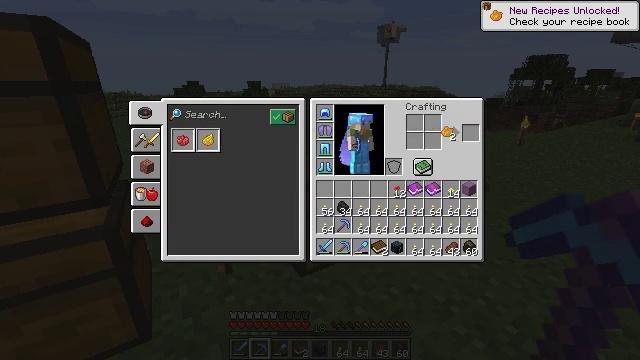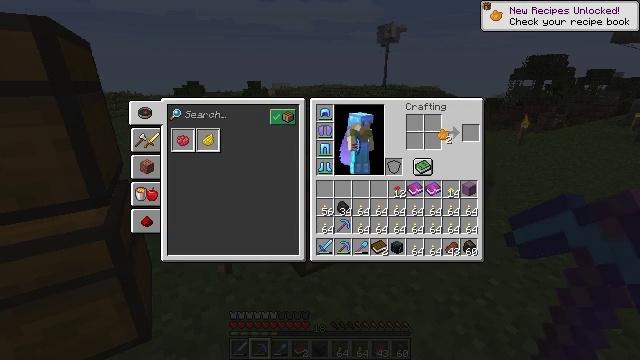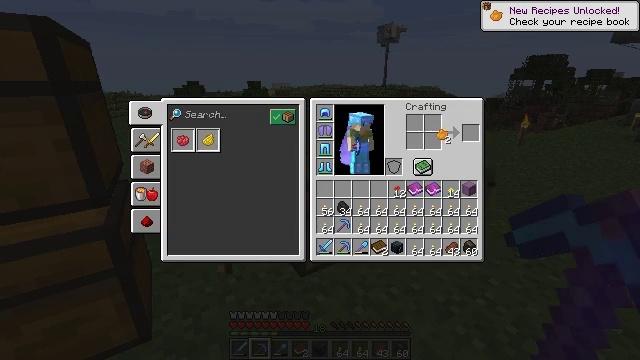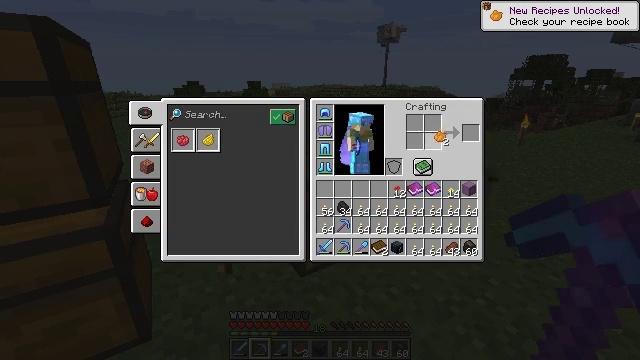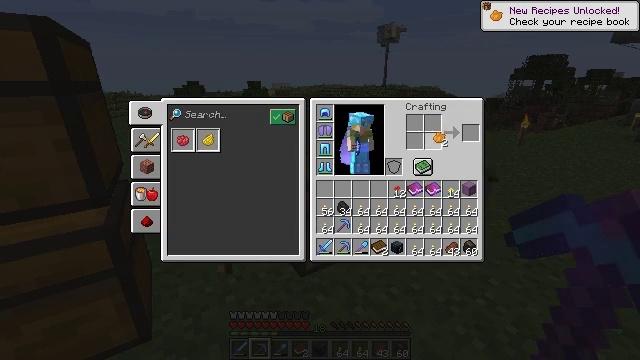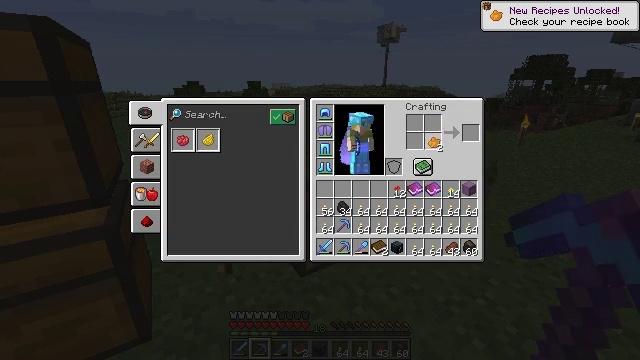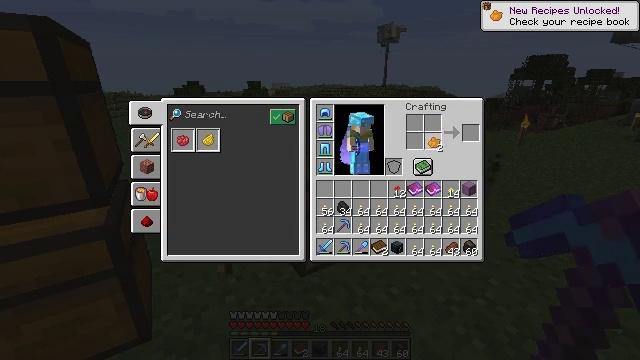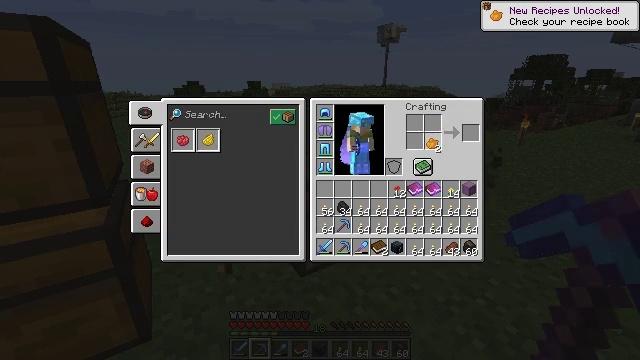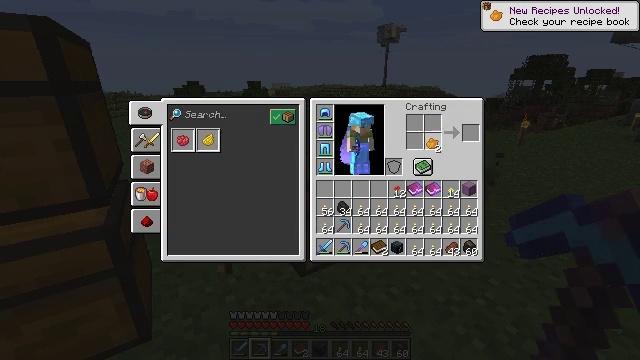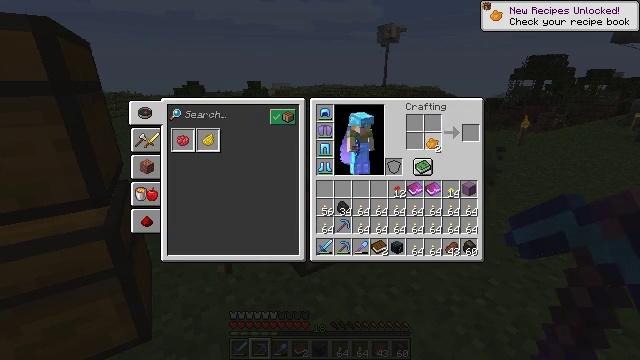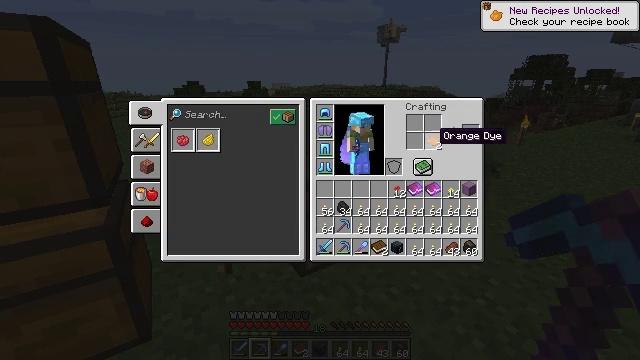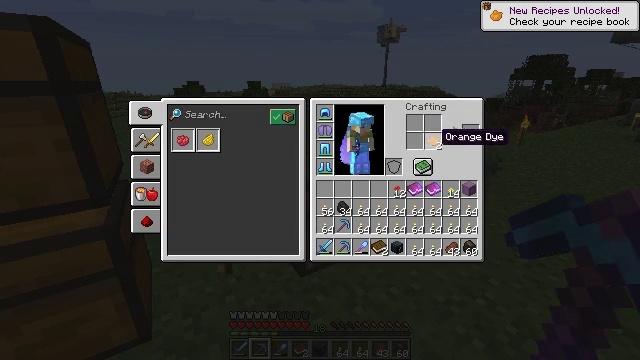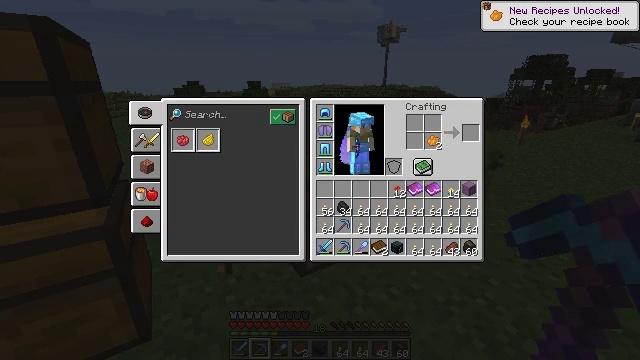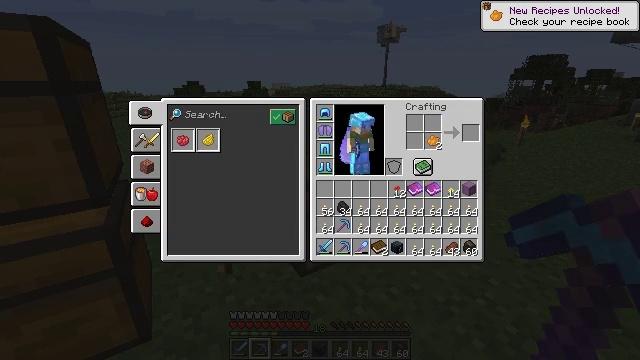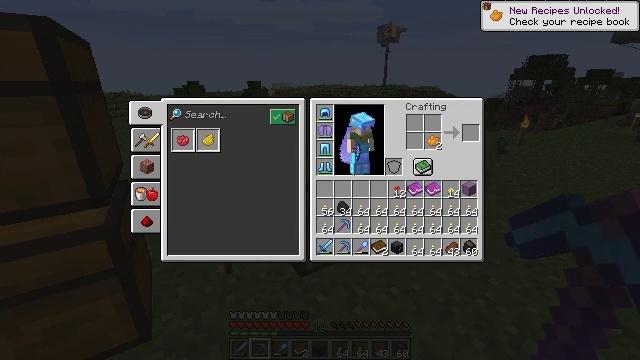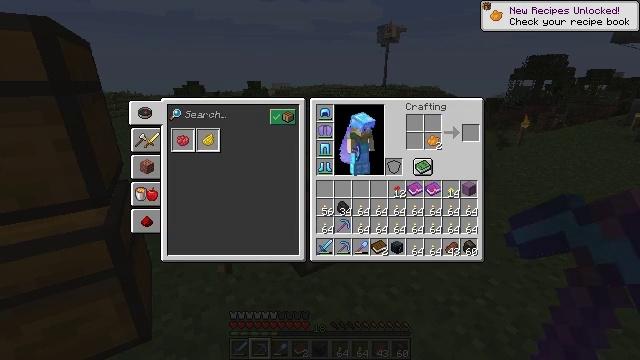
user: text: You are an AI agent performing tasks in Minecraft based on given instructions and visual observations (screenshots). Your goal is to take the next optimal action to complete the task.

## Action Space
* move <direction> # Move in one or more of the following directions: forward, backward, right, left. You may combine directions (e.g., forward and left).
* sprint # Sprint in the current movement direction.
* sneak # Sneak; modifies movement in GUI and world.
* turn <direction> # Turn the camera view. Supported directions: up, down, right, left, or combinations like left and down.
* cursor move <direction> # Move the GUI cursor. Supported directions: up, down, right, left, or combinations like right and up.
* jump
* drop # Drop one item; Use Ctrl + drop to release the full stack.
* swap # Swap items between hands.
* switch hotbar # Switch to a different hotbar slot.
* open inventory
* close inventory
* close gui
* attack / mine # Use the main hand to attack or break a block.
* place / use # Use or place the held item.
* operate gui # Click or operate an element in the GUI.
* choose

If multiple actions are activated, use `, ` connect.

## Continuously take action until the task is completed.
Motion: motion action
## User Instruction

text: craft item orange shulker box
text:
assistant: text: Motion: open gui
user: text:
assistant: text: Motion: no_op
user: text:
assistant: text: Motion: no_op
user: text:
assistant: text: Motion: no_op
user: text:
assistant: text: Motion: no_op
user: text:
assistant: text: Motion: no_op
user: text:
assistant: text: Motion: no_op
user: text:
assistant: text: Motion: operate gui
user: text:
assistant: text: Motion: operate gui
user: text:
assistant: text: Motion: no_op
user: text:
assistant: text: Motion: no_op
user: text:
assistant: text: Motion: cursor move right and down
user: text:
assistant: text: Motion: cursor move right and down
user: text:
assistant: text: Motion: no_op
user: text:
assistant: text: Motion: no_op
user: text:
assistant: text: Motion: cursor move right and down
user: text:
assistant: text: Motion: no_op
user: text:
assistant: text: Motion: no_op
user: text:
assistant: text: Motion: no_op
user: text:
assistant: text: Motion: no_op
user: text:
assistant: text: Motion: no_op
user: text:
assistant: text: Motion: operate gui
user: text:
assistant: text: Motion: operate gui
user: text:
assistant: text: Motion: cursor move left and up, operate gui
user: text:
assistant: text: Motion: cursor move left and up
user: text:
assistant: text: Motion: cursor move left and up
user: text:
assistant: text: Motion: cursor move left and up
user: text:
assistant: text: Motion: no_op
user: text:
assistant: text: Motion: no_op
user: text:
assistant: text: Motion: no_op